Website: walmart
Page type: account-selection
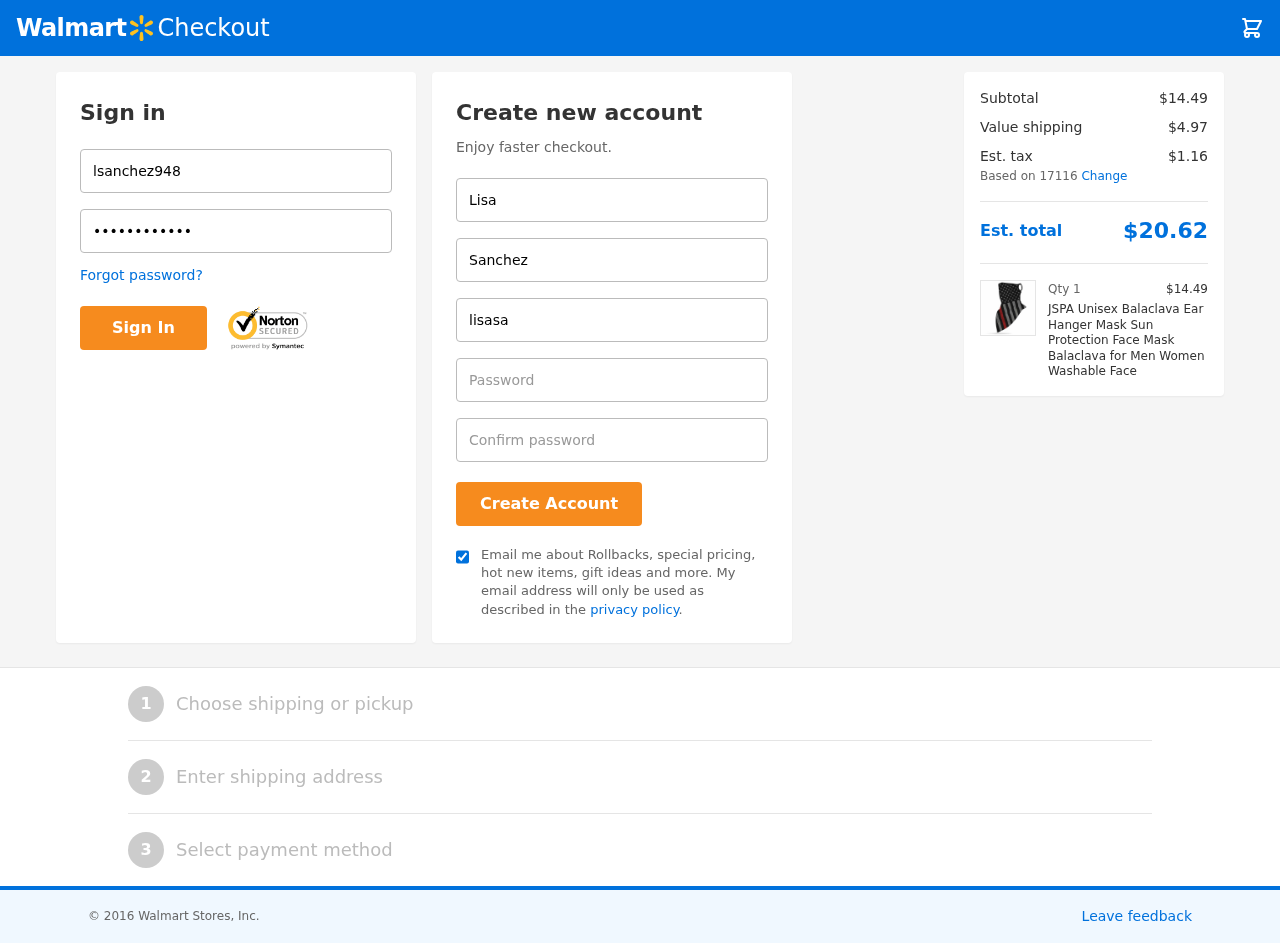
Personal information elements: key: PII_EMAIL
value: lisasanchez@hotmail.com
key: PII_FIRSTNAME
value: Lisa
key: PII_LASTNAME
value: Sanchez
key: PII_LOGIN_USERNAME
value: lsanchez948
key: PII_POSTCODE
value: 17116
Product elements: key: PRODUCT1_NAME
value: JSPA Unisex Balaclava Ear Hanger Mask Sun Protection Face Mask Balaclava for Men Women Washable Face
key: PRODUCT1_PRICE
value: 14.49
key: PRODUCT1_QUANTITY
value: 1
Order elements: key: ORDER_SUBTOTAL
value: $14.49
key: ORDER_SHIPPING_COST
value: $4.97
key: ORDER_TAX
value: $1.16
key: ORDER_TOTAL
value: $20.62